二年级 · 立体几何学
要拼 6 个

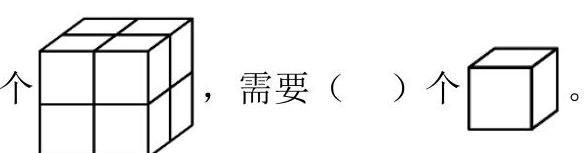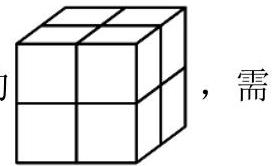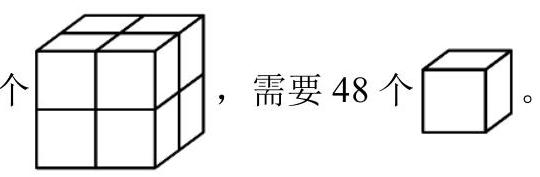
A. 48
B. 24
C. 36
答案: A
解析: A

【分析】由题意可知, 拼一个要用 8 个小正方体, 如果要拼 6 个这样的

要多少个小正方体, 就是求 6 个 8 是多少, 用乘法计算即可。

【详解】由分析可得：

$8 \times 6=48$ (个)

因此要拼 6 个

故答案为: A

【点睛】熟练掌握 8 的乘法口诀是解决此题的关键。